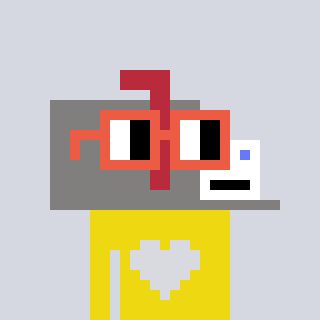
a pixel art character with square orange glasses, a mailbox-shaped head and a yellow-colored body on a cool background